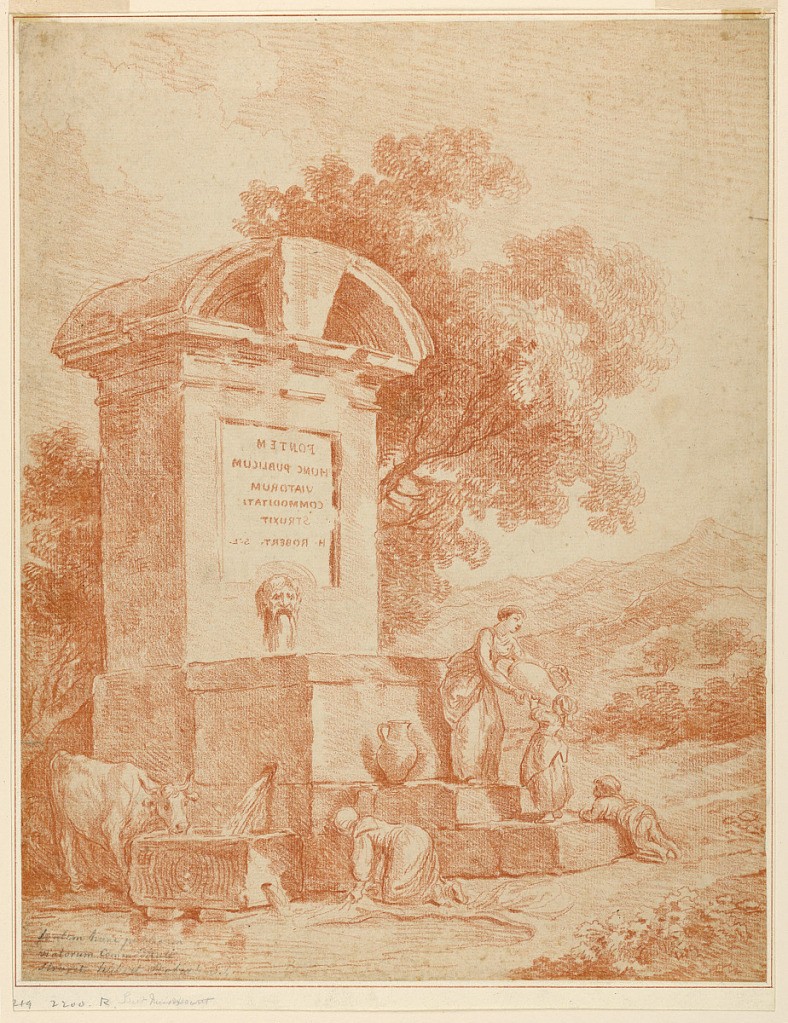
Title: A Roman fountain (Counterproof)
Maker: Hubert Robert, French, 1733 – 1808
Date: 1793
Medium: red chalk on paper (counterproof)
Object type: drawing/ counterproof
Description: Vertical rectangle. A woman lets a little girl drink from a pitcher on the steps leading to the front of the basin. A boy and a woman washing laundry are further present. A cow drinks from a trough, into which water runs from the basin. Mountainous landscape.